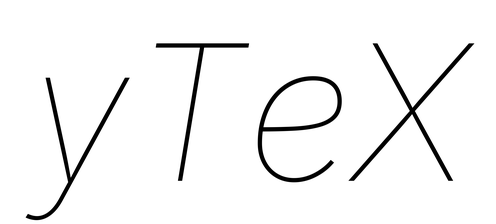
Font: Inter-Italic_Thin_Italic